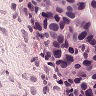
Metastatic tissue present: yes